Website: macys
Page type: cart
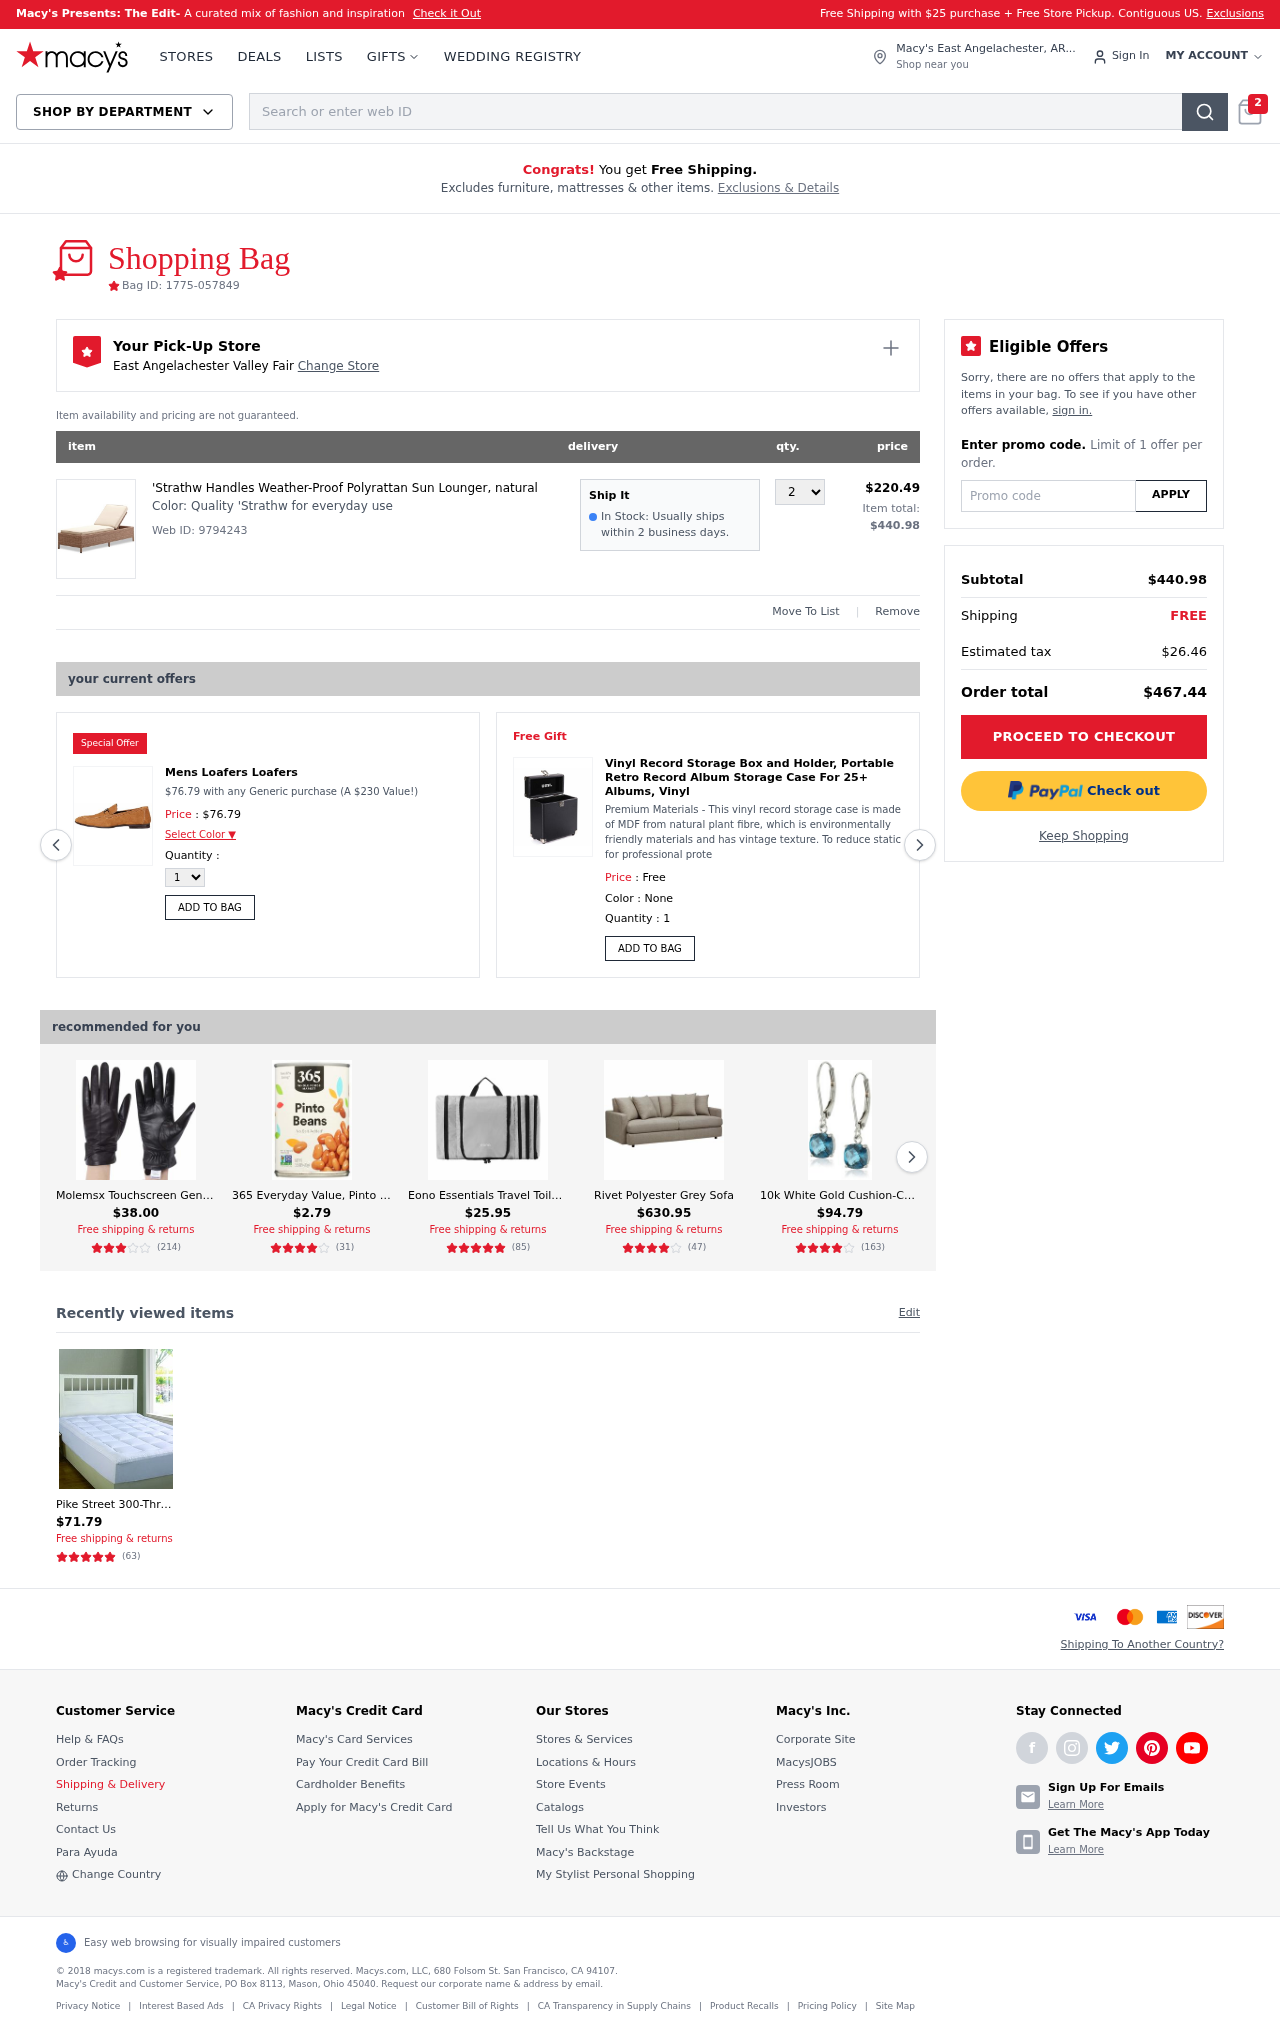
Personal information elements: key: PII_CITY
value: East Angelachester Valley Fair Change Store
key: PII_CITY_STATE
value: East Angelachester, AR
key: PII_PROMO_CODE
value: SUMMER71
Product elements: key: PRODUCT1_DESC
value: Quality 'Strathw for everyday use
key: PRODUCT1_NAME
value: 'Strathw Handles Weather-Proof Polyrattan Sun Lounger, natural
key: PRODUCT1_PRICE
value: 220.49
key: PRODUCT1_QUANTITY
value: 2
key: PRODUCT2_NAME
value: Mens Loafers Loafers
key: PRODUCT2_PRICE
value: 76.79
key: PRODUCT3_DESC
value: Premium Materials - This vinyl record storage case is made of MDF from natural plant fibre, which is environmentally friendly materials and has vintage texture. To reduce static for professional prote
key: PRODUCT3_NAME
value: Vinyl Record Storage Box and Holder, Portable Retro Record Album Storage Case For 25+ Albums, Vinyl
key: PRODUCT4_NAME
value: Molemsx Touchscreen Genuine Leather Cold Weather Gloves with Knittted Cuff for Women's Texting Drivi
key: PRODUCT4_NUM_RATINGS
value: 214
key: PRODUCT4_PRICE
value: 38
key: PRODUCT4_RATING
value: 3.4
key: PRODUCT5_NAME
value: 365 Everyday Value, Pinto Beans, No Salt Added, 15.5 oz
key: PRODUCT5_NUM_RATINGS
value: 31
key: PRODUCT5_PRICE
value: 2.79
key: PRODUCT5_RATING
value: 4.3
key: PRODUCT6_NAME
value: Eono Essentials Travel Toiletry Bag Storage Bag to Save Space, Waterproof Hanging Kit for Men and Wo
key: PRODUCT6_NUM_RATINGS
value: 85
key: PRODUCT6_PRICE
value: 25.95
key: PRODUCT6_RATING
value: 4.6
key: PRODUCT7_NAME
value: Rivet Polyester Grey Sofa
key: PRODUCT7_NUM_RATINGS
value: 47
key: PRODUCT7_PRICE
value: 630.95
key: PRODUCT7_RATING
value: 4.1
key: PRODUCT8_NAME
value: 10k White Gold Cushion-Cut Checkerboard London Blue Topaz Leverback Earrings (6mm)
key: PRODUCT8_NUM_RATINGS
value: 163
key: PRODUCT8_PRICE
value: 94.79
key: PRODUCT8_RATING
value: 4.4
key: PRODUCT9_NAME
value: Pike Street 300-Thread Count Windowpane Cotton Overfilled Pillowtop Full Mattress Pad
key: PRODUCT9_NUM_RATINGS
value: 63
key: PRODUCT9_PRICE
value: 71.79
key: PRODUCT9_RATING
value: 4.8
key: PRODUCT2_DESC
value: $76.79 with any Generic purchase (A $230 Value!)
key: PRODUCT1_WEB_ID
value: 9794243
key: PRODUCT1_TOTAL
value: $440.98
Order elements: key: ORDER_NUM_ITEMS
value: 2
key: ORDER_ID
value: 1775-057849
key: ORDER_SUBTOTAL
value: $440.98
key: ORDER_TAX
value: $26.46
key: ORDER_TOTAL
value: $467.44
Search elements: key: HEADER_SEARCH
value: Search or enter web ID